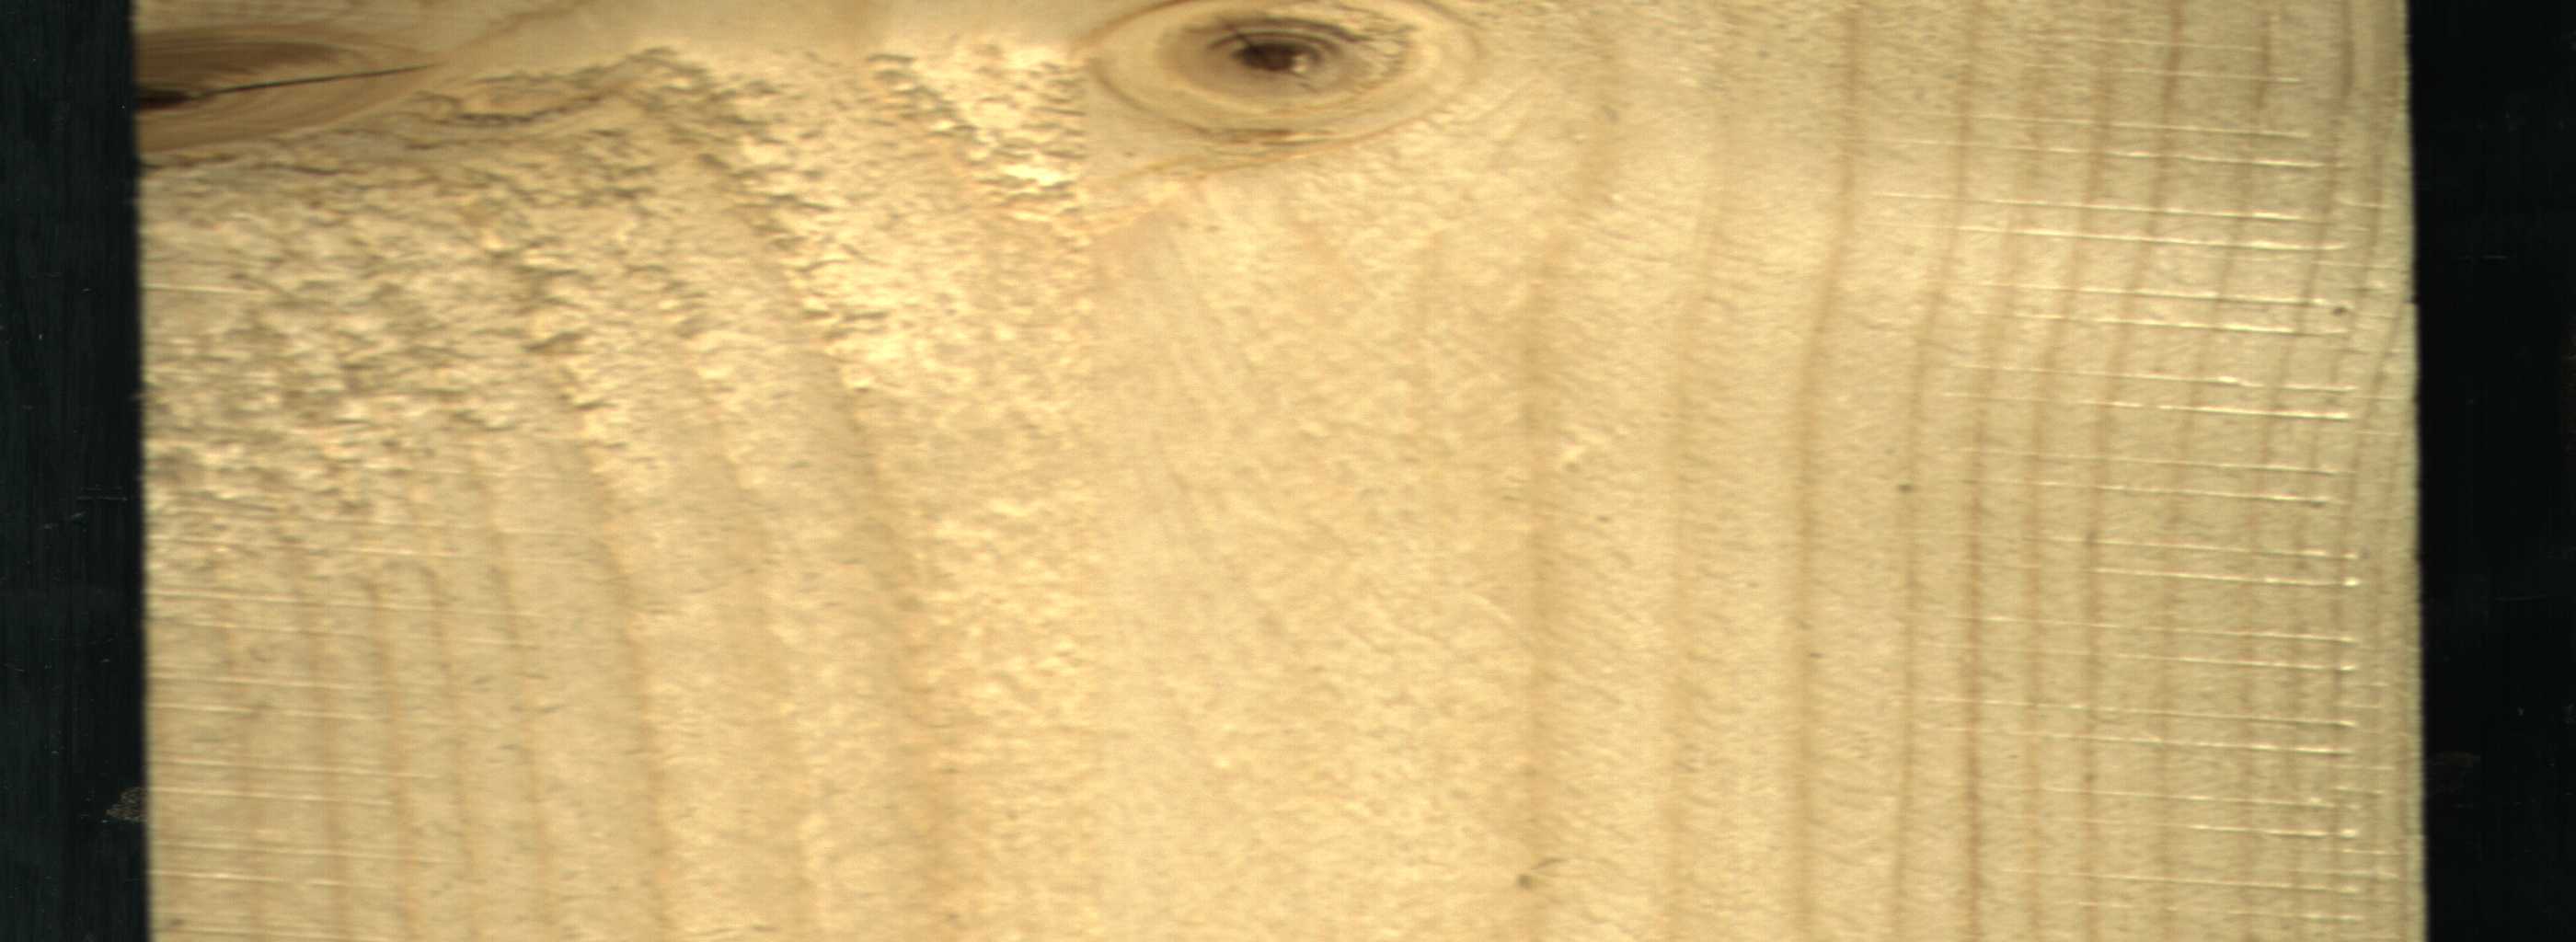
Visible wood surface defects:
knot_with_crack
knot_with_crack